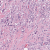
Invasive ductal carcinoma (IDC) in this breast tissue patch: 1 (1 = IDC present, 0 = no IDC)